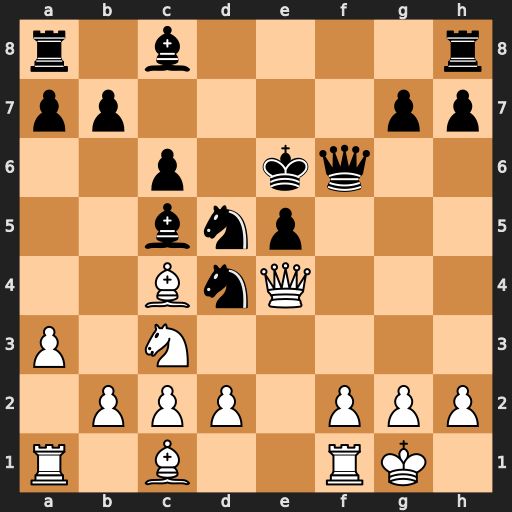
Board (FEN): r1b4r/pp4pp/2p1kq2/2bnp3/2BnQ3/P1N5/1PPP1PPP/R1B2RK1
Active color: w
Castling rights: -
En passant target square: -
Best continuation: Nxd5 cxd5 Qxd5+